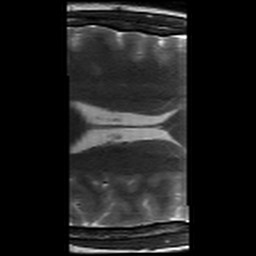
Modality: T2w
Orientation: axial
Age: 21
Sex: female
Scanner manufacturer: siemens
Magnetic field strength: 3 T
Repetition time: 8.02 s
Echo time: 0.08 s